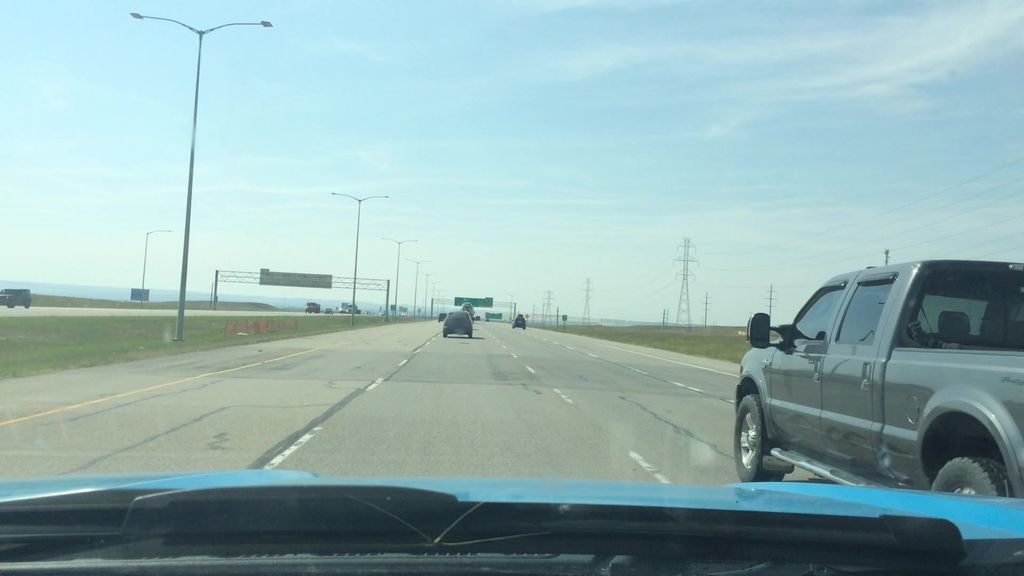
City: calgary